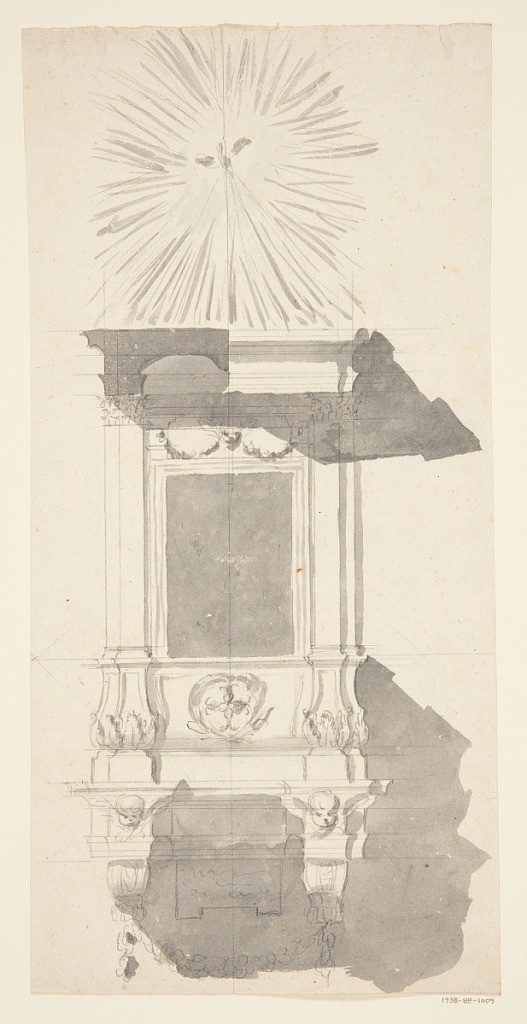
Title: Pulpit
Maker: Giuseppe Valadier, Italian, 1762–1839
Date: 1775
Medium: Graphite, gray wash Support: laid paper
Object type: Drawing
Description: A window-like, wall-mounted pulpit is supported by brackets (connected by a swag) decorated with cherubim. Above brackets, acanthus-decorated bases support corinthian pilasters holding a simple entablature, under which are